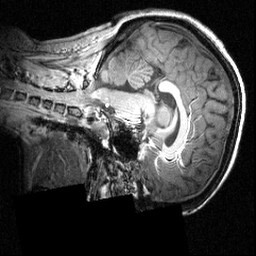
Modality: T1w
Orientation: sagittal
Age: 20
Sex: female
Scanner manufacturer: siemens
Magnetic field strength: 3.951 T
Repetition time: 1.5 s
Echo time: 0.00335 s